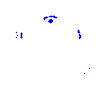
Particle: kaon